Field crop: maize
Growth stage: 2
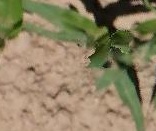
Species: maize